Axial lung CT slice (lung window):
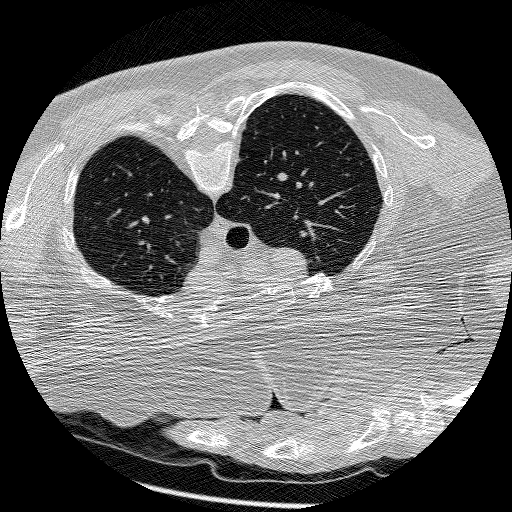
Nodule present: no